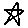
Label: star